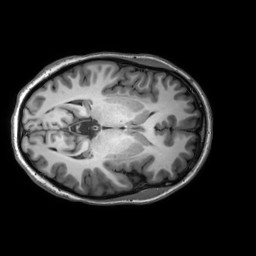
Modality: T1w
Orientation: axial
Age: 24
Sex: female